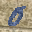
Label: 0